Aerial crown-view tile of a tropical tree (Barro Colorado Island, Panama), acquired 20250124:
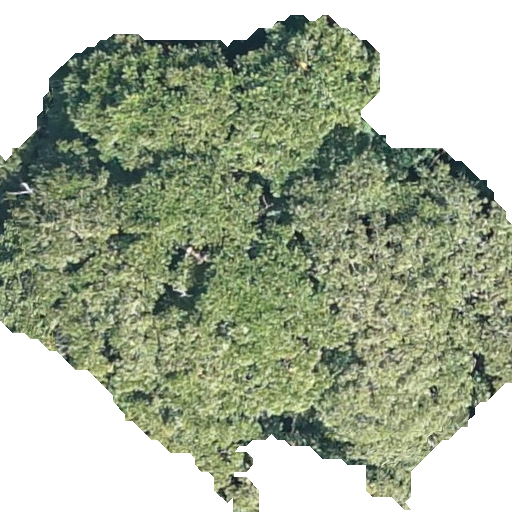
Species: Dipteryx oleifera
GBIF accepted scientific name: Dipteryx oleifera
Crown area: 277.06 m²